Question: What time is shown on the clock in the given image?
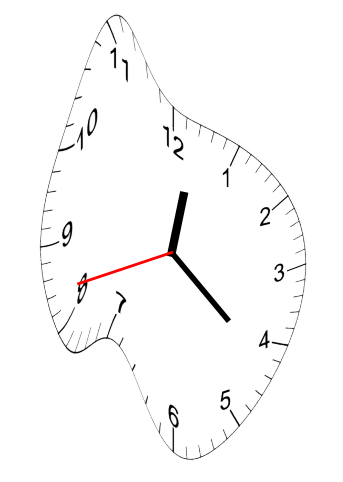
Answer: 12:21:42